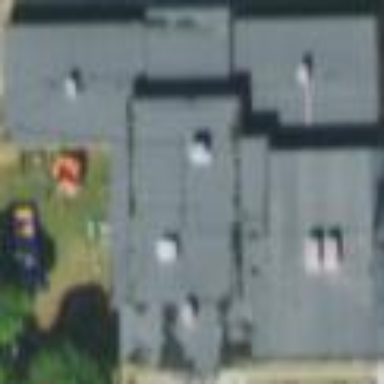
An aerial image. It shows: School building or complex.